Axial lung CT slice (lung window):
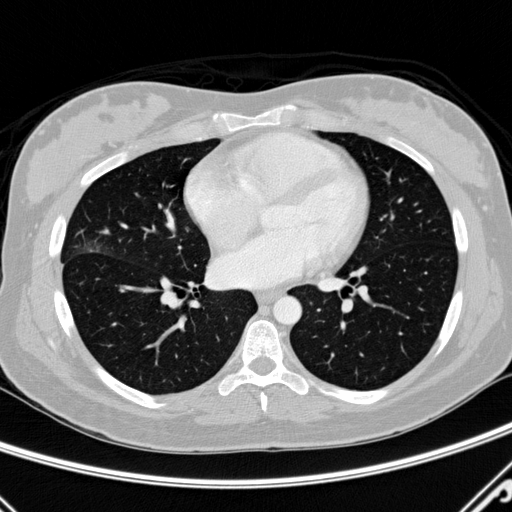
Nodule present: no